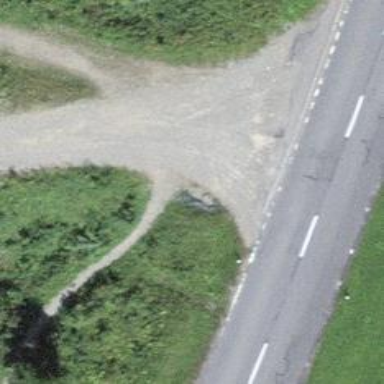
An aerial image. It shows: Service road with unpaved surface.